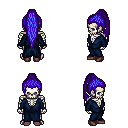
a pixel art fantasy rpg character, male body template, skeleton, blue robe, magenta pants, blue extra-long topknot hairstyle, maroon shoes, four views (front, back, left, right), 2x2 character sprite sheet, small pixel art, hard edges, no anti-aliasing